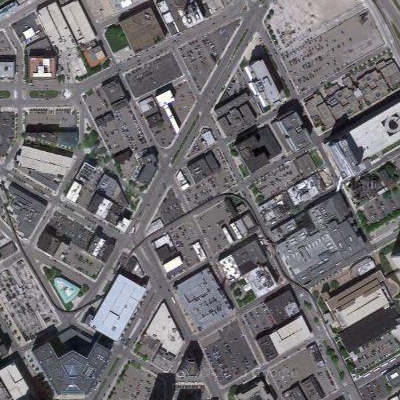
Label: cIndustry